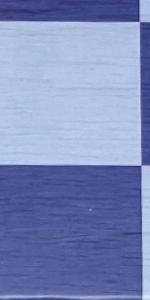
Label: Empty